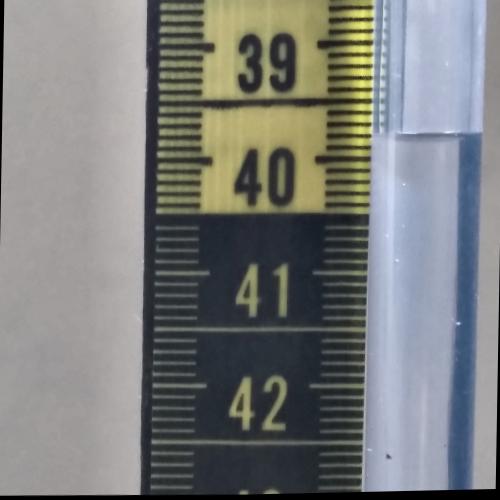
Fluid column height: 39.8 cm